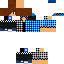
A male human skin with medium skin, wearing brown long hair dressed in a blue hoodie and black pants, featuring a closed mouth.